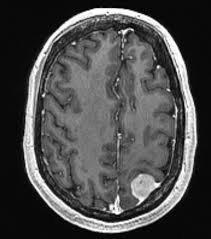
Label: meningioma